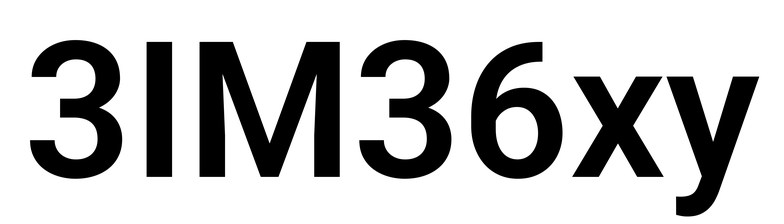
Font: Roboto_SemiBold